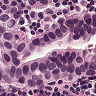
Metastatic tissue present: yes